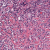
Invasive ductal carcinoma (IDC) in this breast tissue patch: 0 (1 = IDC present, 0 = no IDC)